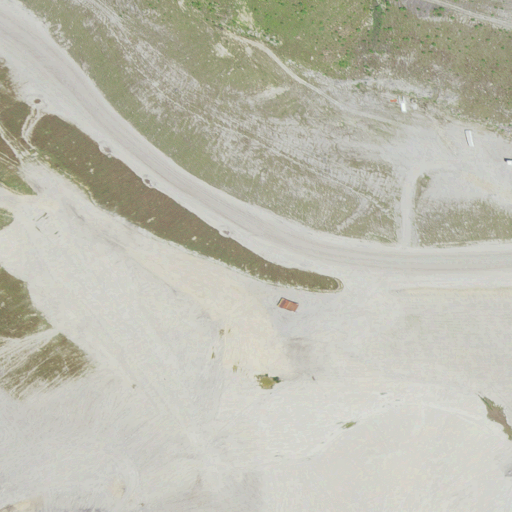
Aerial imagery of mountain in West Virginia named Kayford Mountain containing grassland, barren land, shrub, and deciduous forest